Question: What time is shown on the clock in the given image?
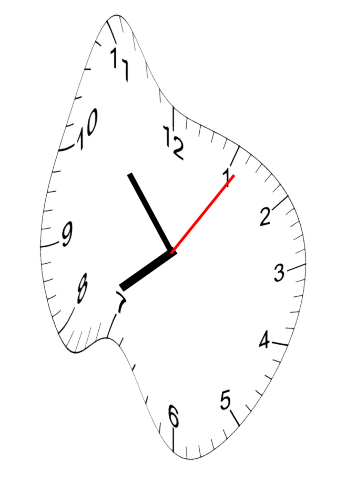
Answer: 07:53:06